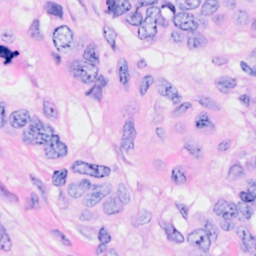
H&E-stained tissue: Breast